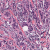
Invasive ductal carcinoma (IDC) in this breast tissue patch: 1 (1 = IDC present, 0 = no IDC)